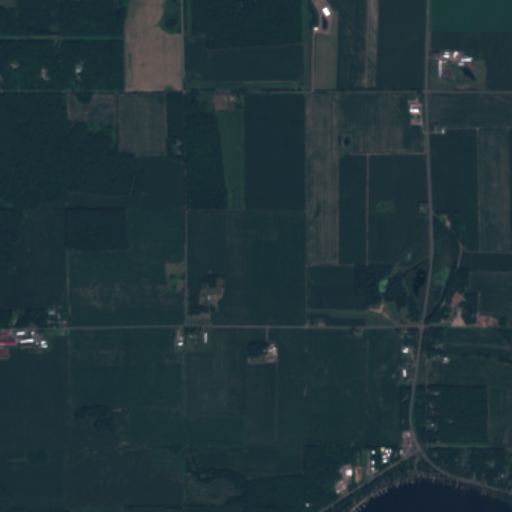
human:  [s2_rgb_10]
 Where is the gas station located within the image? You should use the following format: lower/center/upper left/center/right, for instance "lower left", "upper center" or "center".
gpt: The gas station is located in the lower right of the image.
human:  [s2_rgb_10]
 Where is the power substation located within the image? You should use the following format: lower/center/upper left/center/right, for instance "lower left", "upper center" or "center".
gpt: The power substation is located in the center of the image.
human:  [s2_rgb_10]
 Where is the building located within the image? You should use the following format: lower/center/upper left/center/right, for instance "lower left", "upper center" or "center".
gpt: The building is located in the lower right of the image.
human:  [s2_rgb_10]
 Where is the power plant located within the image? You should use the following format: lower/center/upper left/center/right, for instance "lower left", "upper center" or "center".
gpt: There is no power plant in the image.